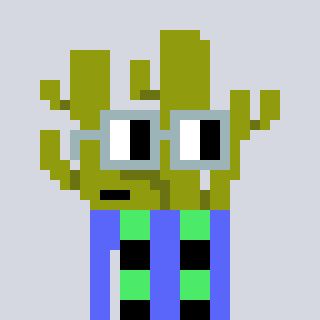
a pixel art character with square dark gray glasses, a cactus-shaped head and a purple-colored body on a cool background